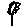
Label: flower